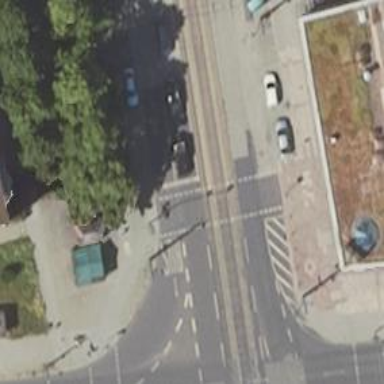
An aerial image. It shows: Traffic signals at road crossing.